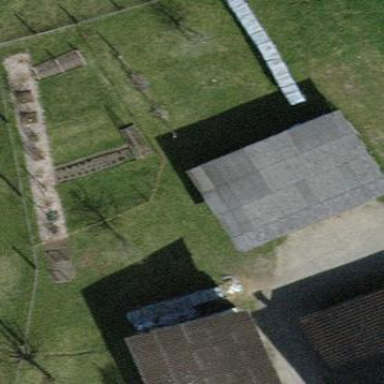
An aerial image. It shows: Shed.